Aerial crown-view tile of a tropical tree (Barro Colorado Island, Panama), acquired 20240918:
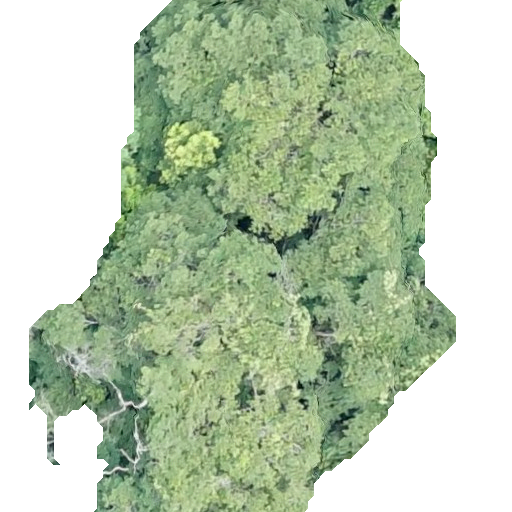
Species: Terminalia amazonia
GBIF accepted scientific name: Terminalia amazonica
Crown area: 297.896 m²